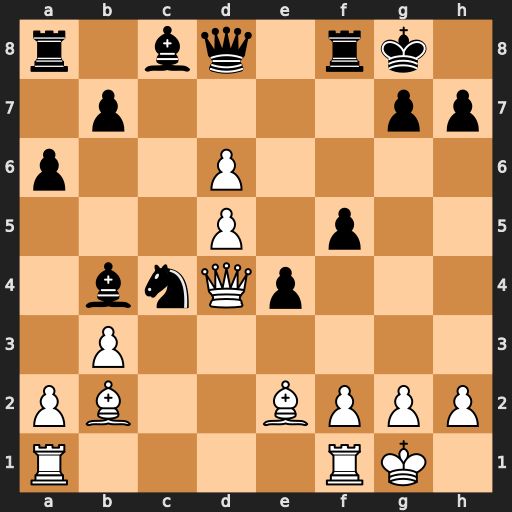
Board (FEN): r1bq1rk1/1p4pp/p2P4/3P1p2/1bnQp3/1P6/PB2BPPP/R4RK1
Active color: w
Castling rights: -
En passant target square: -
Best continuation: Qxg7#